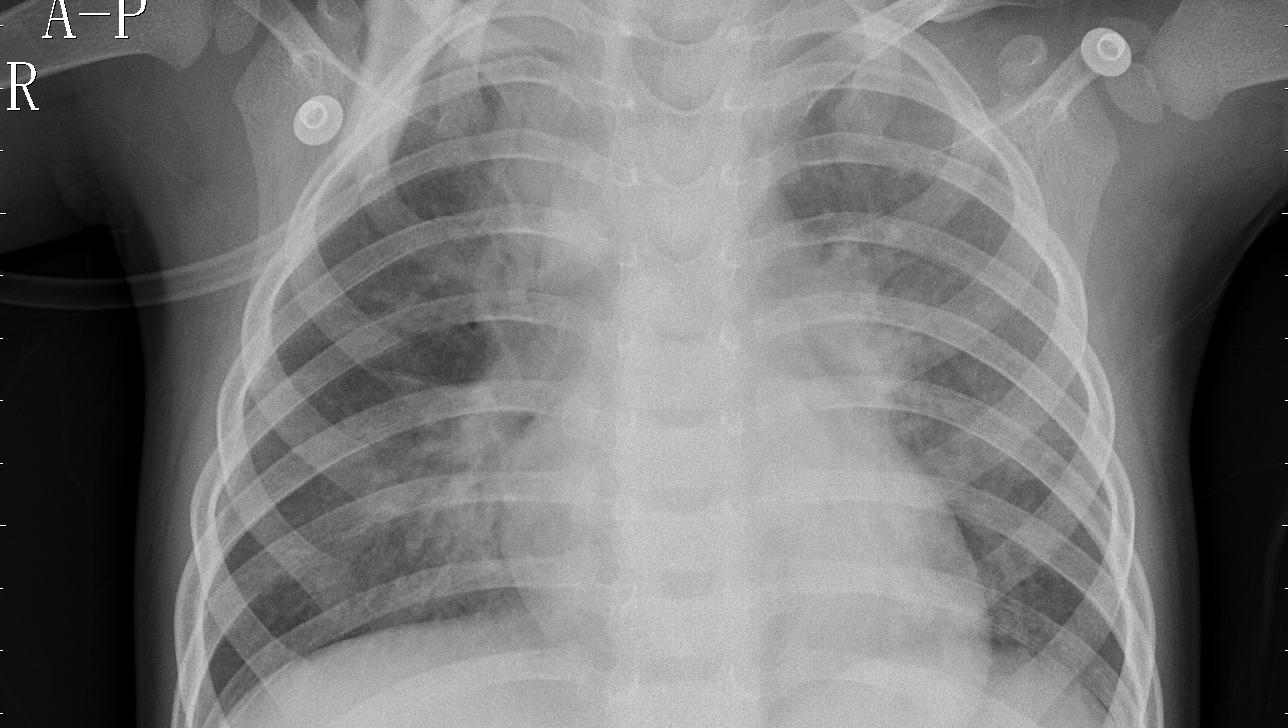
Diagnosis: PNEUMONIA